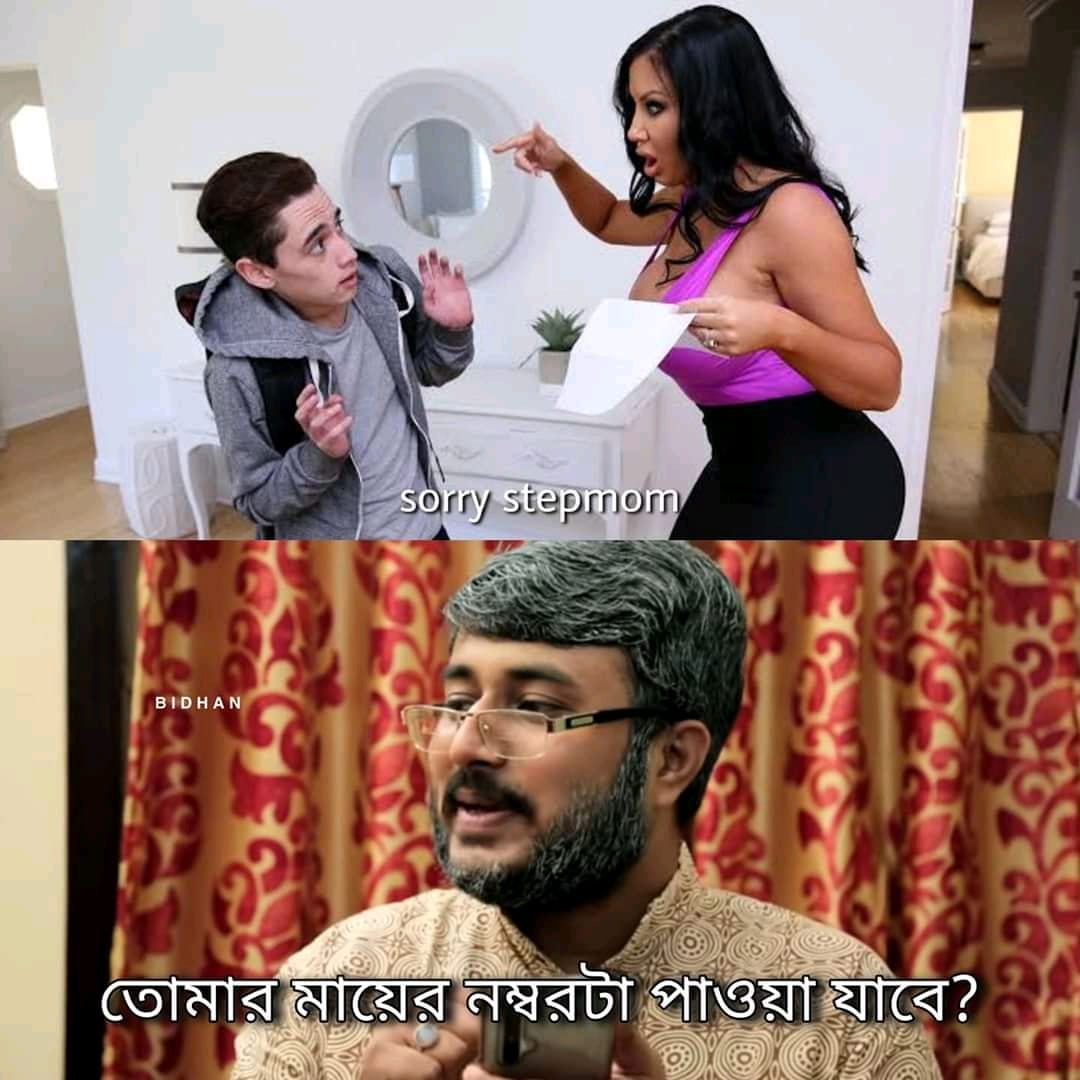
Caption: sorry stepmom    তোমার মায়ের নাম্বারটা পাওয়া যাবে ?
Label: hate